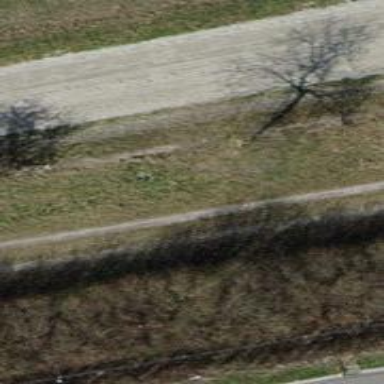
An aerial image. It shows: Beautiful tree with deciduous leaves lined up in avenue.